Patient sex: F
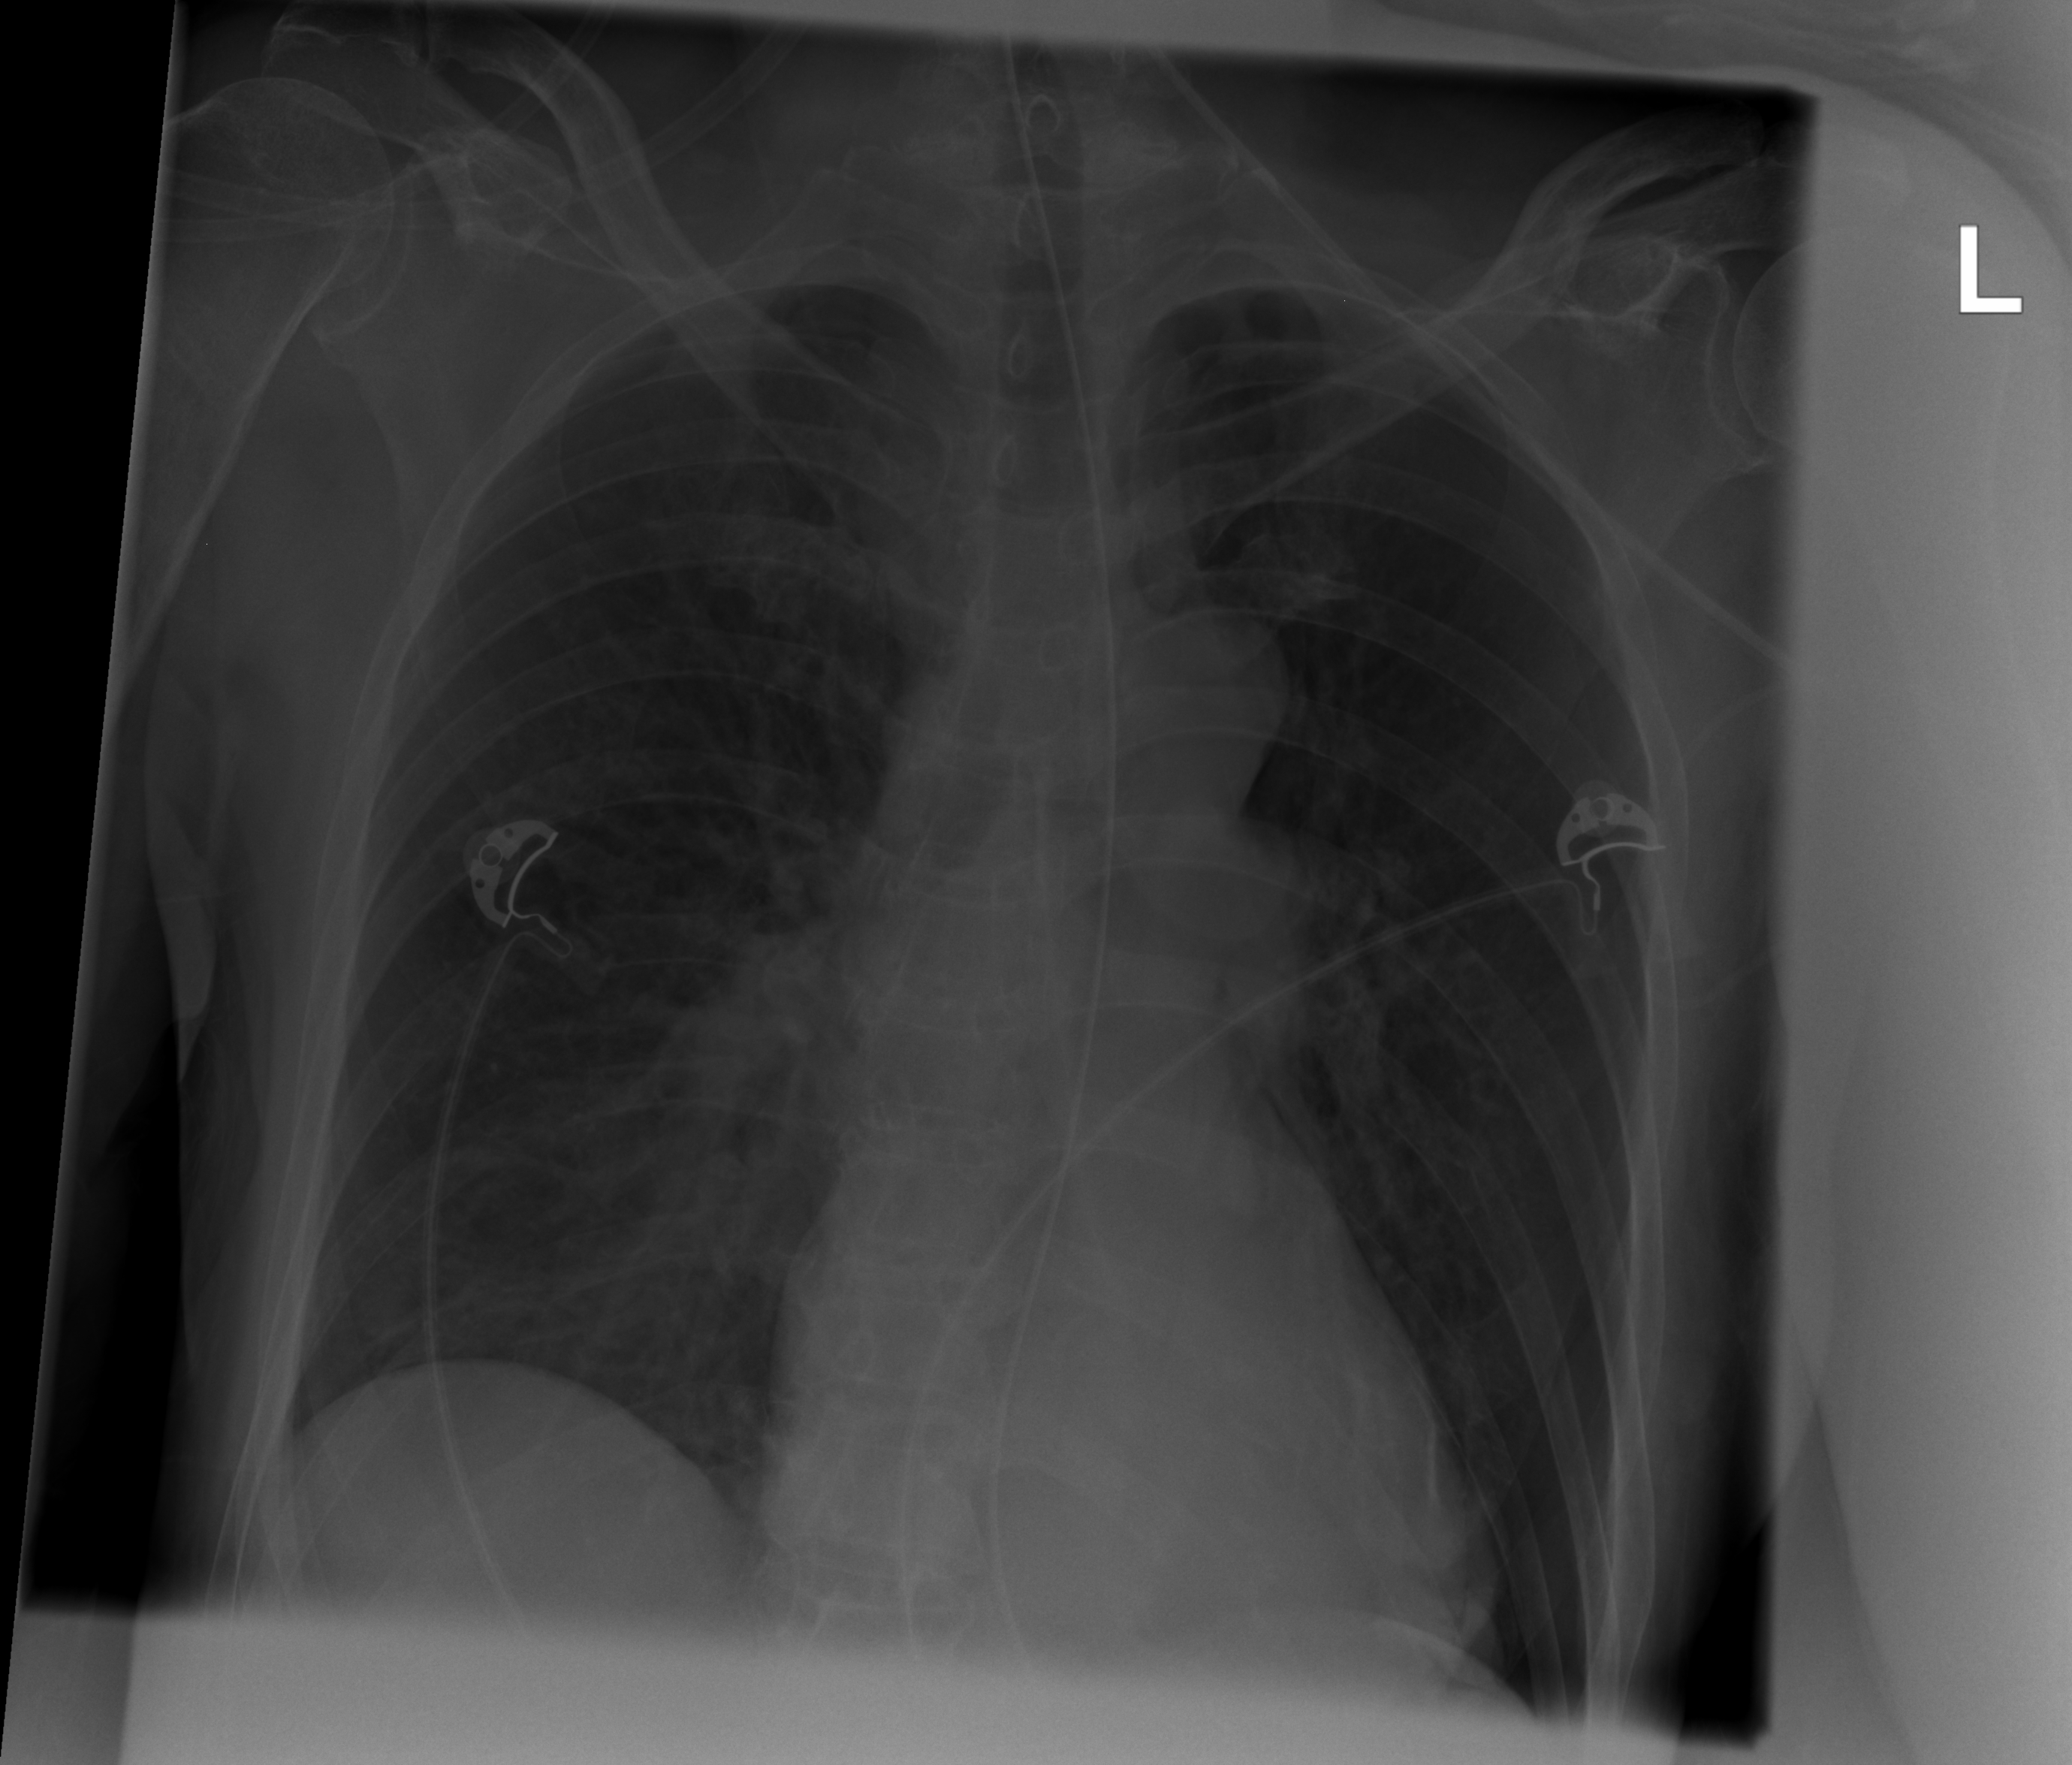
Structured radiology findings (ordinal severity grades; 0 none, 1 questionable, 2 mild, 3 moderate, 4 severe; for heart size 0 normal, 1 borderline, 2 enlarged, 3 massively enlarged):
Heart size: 2
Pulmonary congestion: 2
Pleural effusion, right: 0
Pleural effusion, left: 0
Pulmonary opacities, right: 2
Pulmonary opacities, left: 0
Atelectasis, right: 2
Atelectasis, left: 0